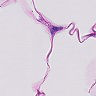
Metastatic tissue present: no